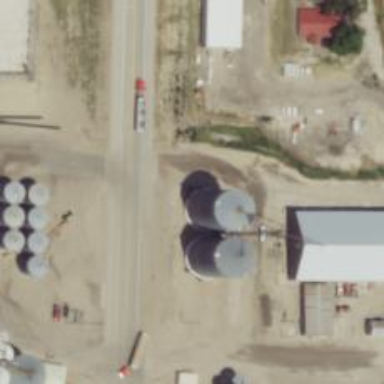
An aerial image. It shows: Silo.